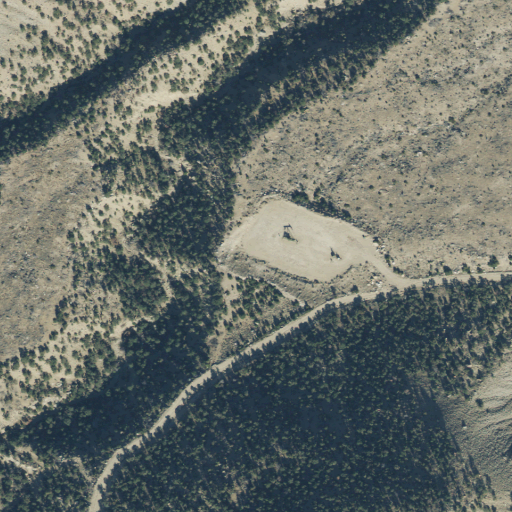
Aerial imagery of plain(s) in Utah named Stump Flat containing evergreen forest, shrub, and open development